Field crop: maize
Growth stage: 2
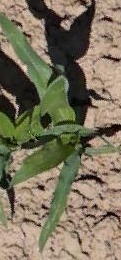
Species: maize